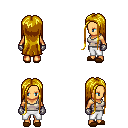
a pixel art fantasy rpg character, female body template, human, tanned skin, white pirate shirt, white pants, blonde extra-long hairstyle, metal gloves, brown slippers, four views (front, back, left, right), 2x2 character sprite sheet, small pixel art, hard edges, no anti-aliasing